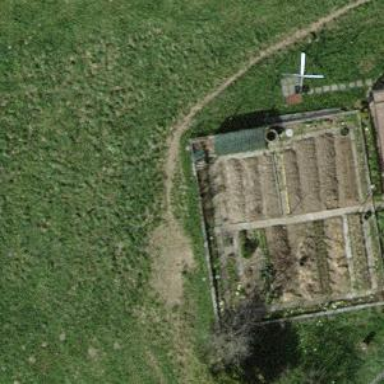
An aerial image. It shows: Residential garden.